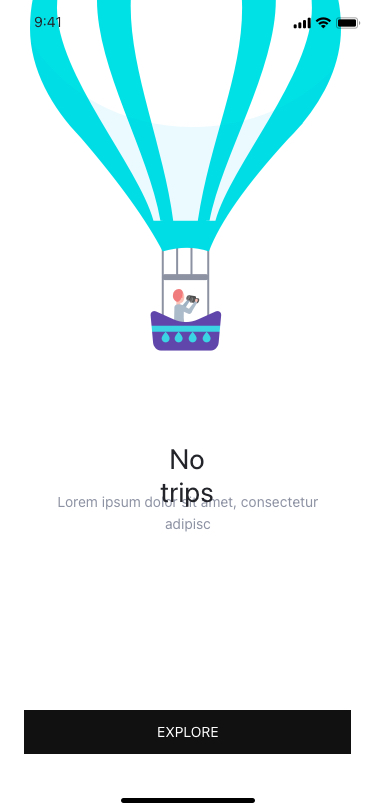
Text in this UI design:
9:41
Lorem ipsum dolor sit amet, consectetur adipisc
No trips
EXPLORE